Interaction volume radius: 5 \u00c5
Interaction volume height: 15 \u00c5
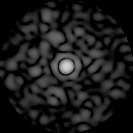
Disorder parameter: 0.8254